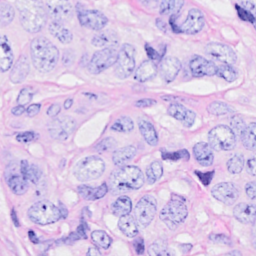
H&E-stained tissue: Breast